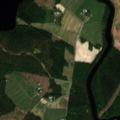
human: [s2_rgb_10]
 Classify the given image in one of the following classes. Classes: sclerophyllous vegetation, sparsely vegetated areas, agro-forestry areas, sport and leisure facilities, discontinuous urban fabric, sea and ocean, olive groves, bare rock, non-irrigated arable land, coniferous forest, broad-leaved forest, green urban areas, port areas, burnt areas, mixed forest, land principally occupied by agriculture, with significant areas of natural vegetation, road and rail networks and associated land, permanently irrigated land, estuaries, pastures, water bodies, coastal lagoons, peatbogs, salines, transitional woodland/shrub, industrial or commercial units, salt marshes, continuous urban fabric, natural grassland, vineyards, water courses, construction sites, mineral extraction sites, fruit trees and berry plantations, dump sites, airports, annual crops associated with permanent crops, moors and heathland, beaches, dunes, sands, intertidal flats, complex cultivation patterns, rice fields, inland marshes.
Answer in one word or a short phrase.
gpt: land principally occupied by agriculture, with significant areas of natural vegetation, coniferous forest, mixed forest, water bodies